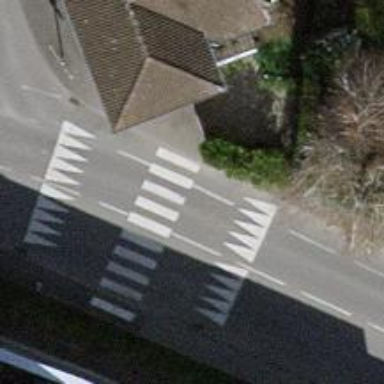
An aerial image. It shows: Uncontrolled zebra crossing on the road.